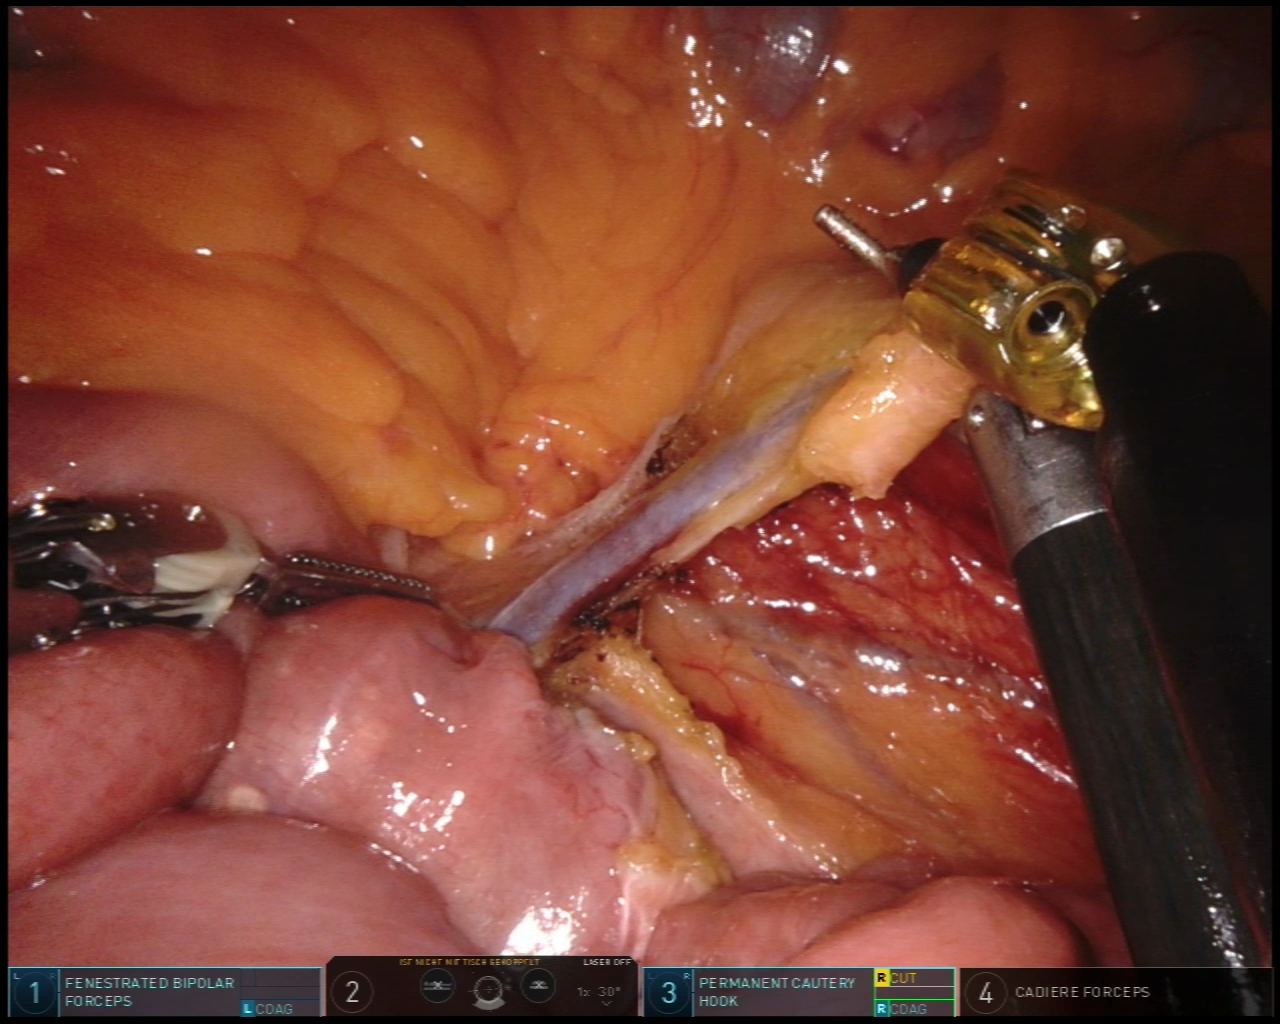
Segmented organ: small_intestine
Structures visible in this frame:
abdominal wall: no
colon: yes
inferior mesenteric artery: no
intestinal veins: yes
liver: no
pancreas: no
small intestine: yes
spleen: no
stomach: no
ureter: no
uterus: no
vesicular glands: no